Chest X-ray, PA view. Patient: 53 years old, sex F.
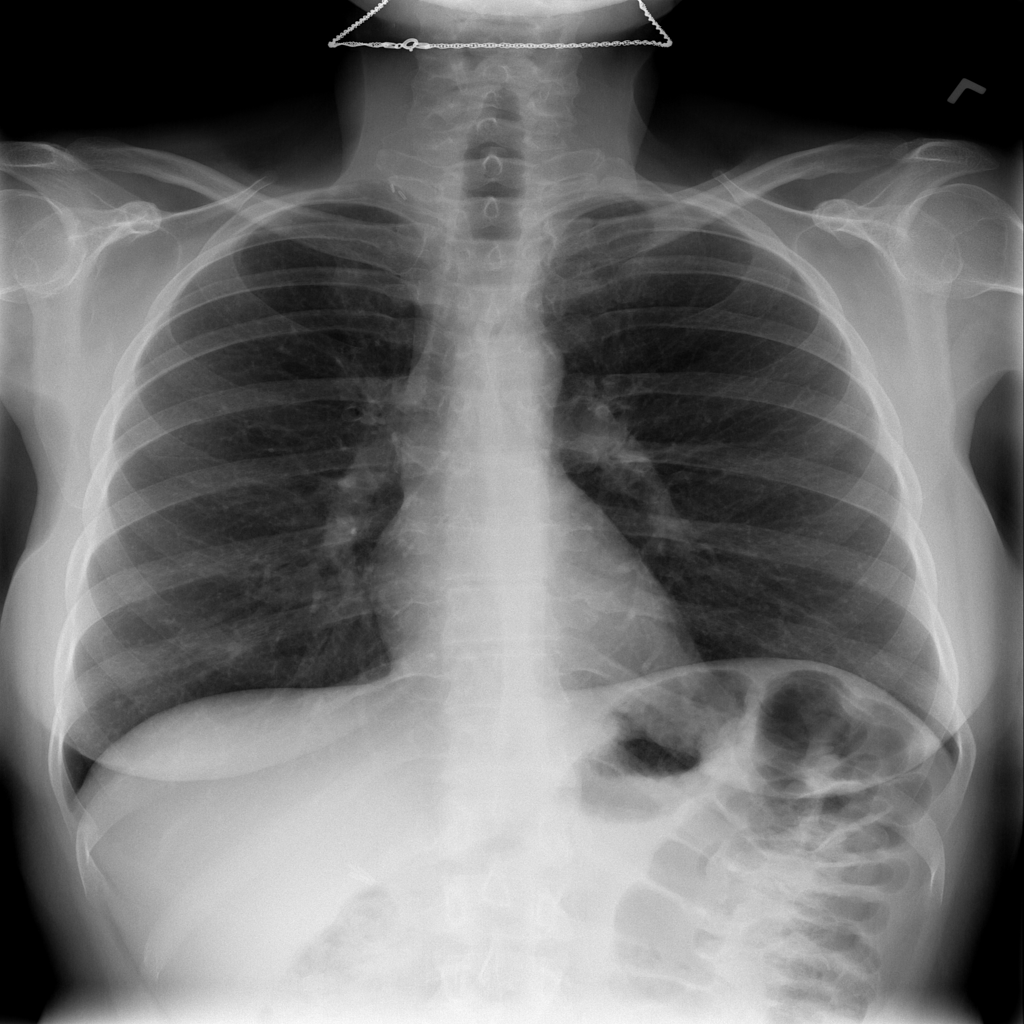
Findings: No Finding